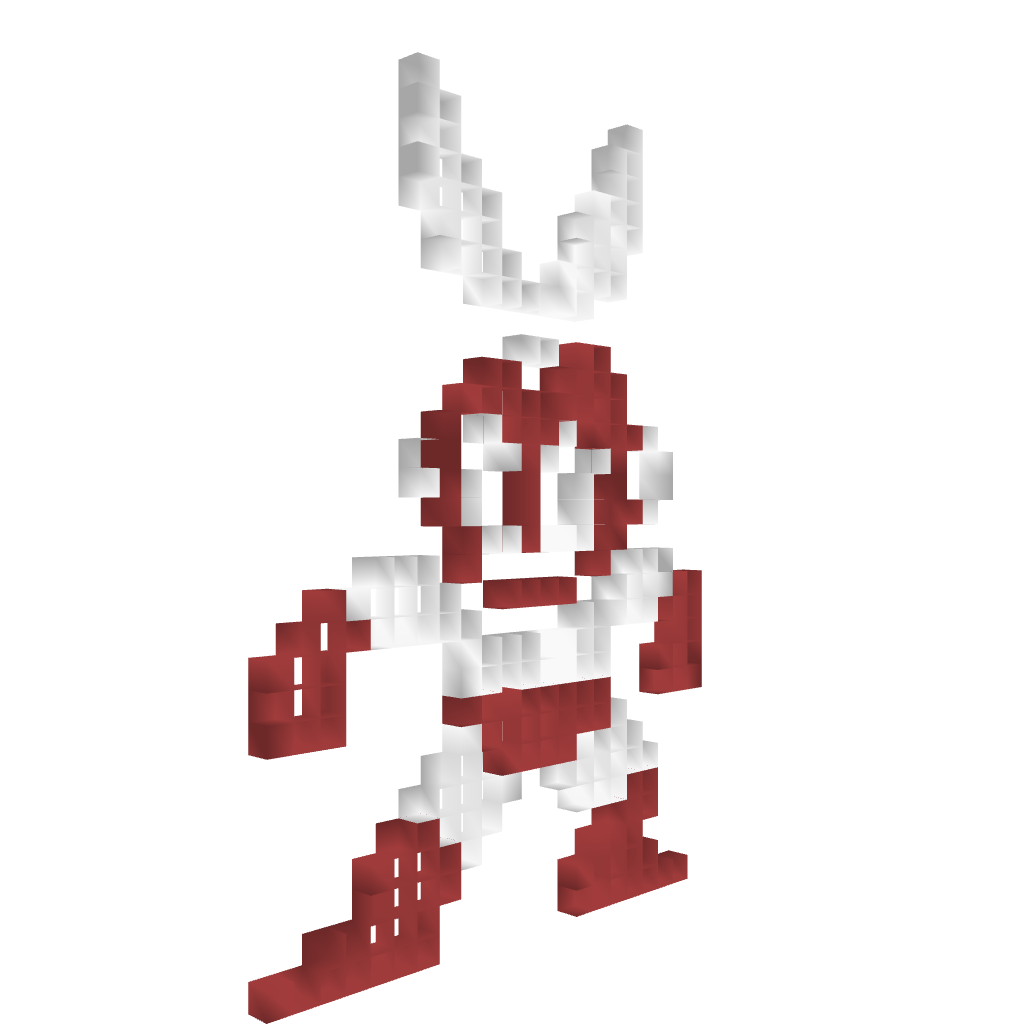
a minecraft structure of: Cutman (ErnieCIII) bad low quality